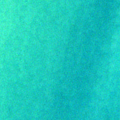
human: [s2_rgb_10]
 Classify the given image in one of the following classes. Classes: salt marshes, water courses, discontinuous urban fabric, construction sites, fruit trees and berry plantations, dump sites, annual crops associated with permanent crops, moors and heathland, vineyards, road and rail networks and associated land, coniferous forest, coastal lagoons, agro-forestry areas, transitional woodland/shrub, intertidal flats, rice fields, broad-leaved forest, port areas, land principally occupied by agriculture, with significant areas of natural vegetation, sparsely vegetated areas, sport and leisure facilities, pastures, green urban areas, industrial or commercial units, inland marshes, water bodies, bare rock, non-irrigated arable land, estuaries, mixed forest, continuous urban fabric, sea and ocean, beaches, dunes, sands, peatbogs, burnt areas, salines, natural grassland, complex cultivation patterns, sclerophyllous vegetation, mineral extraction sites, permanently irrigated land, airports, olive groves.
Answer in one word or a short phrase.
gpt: sea and ocean